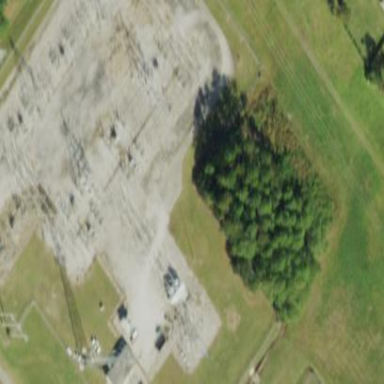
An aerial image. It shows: Outdoor power substation at the transmission level surrounded by chain-link fence.